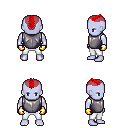
a pixel art fantasy rpg character, male body template, dark elf, purple skin, steel chest armor, white pants, red short mohawk hairstyle, gold gloves, four views (front, back, left, right), 2x2 character sprite sheet, small pixel art, hard edges, no anti-aliasing